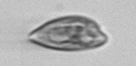
Label: Prorocentrum_dentatum